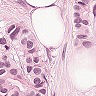
Metastatic tissue present: yes